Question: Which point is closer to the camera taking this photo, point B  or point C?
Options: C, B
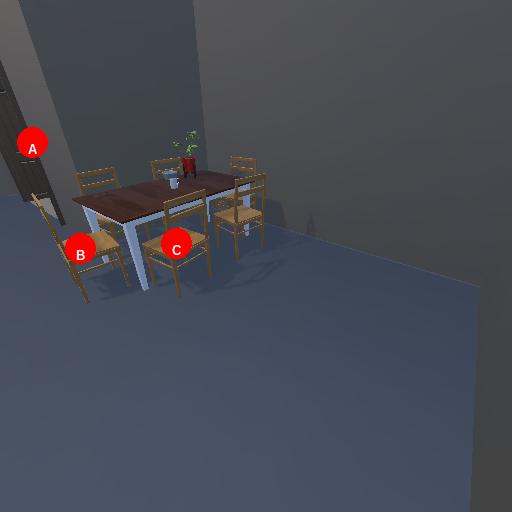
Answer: C